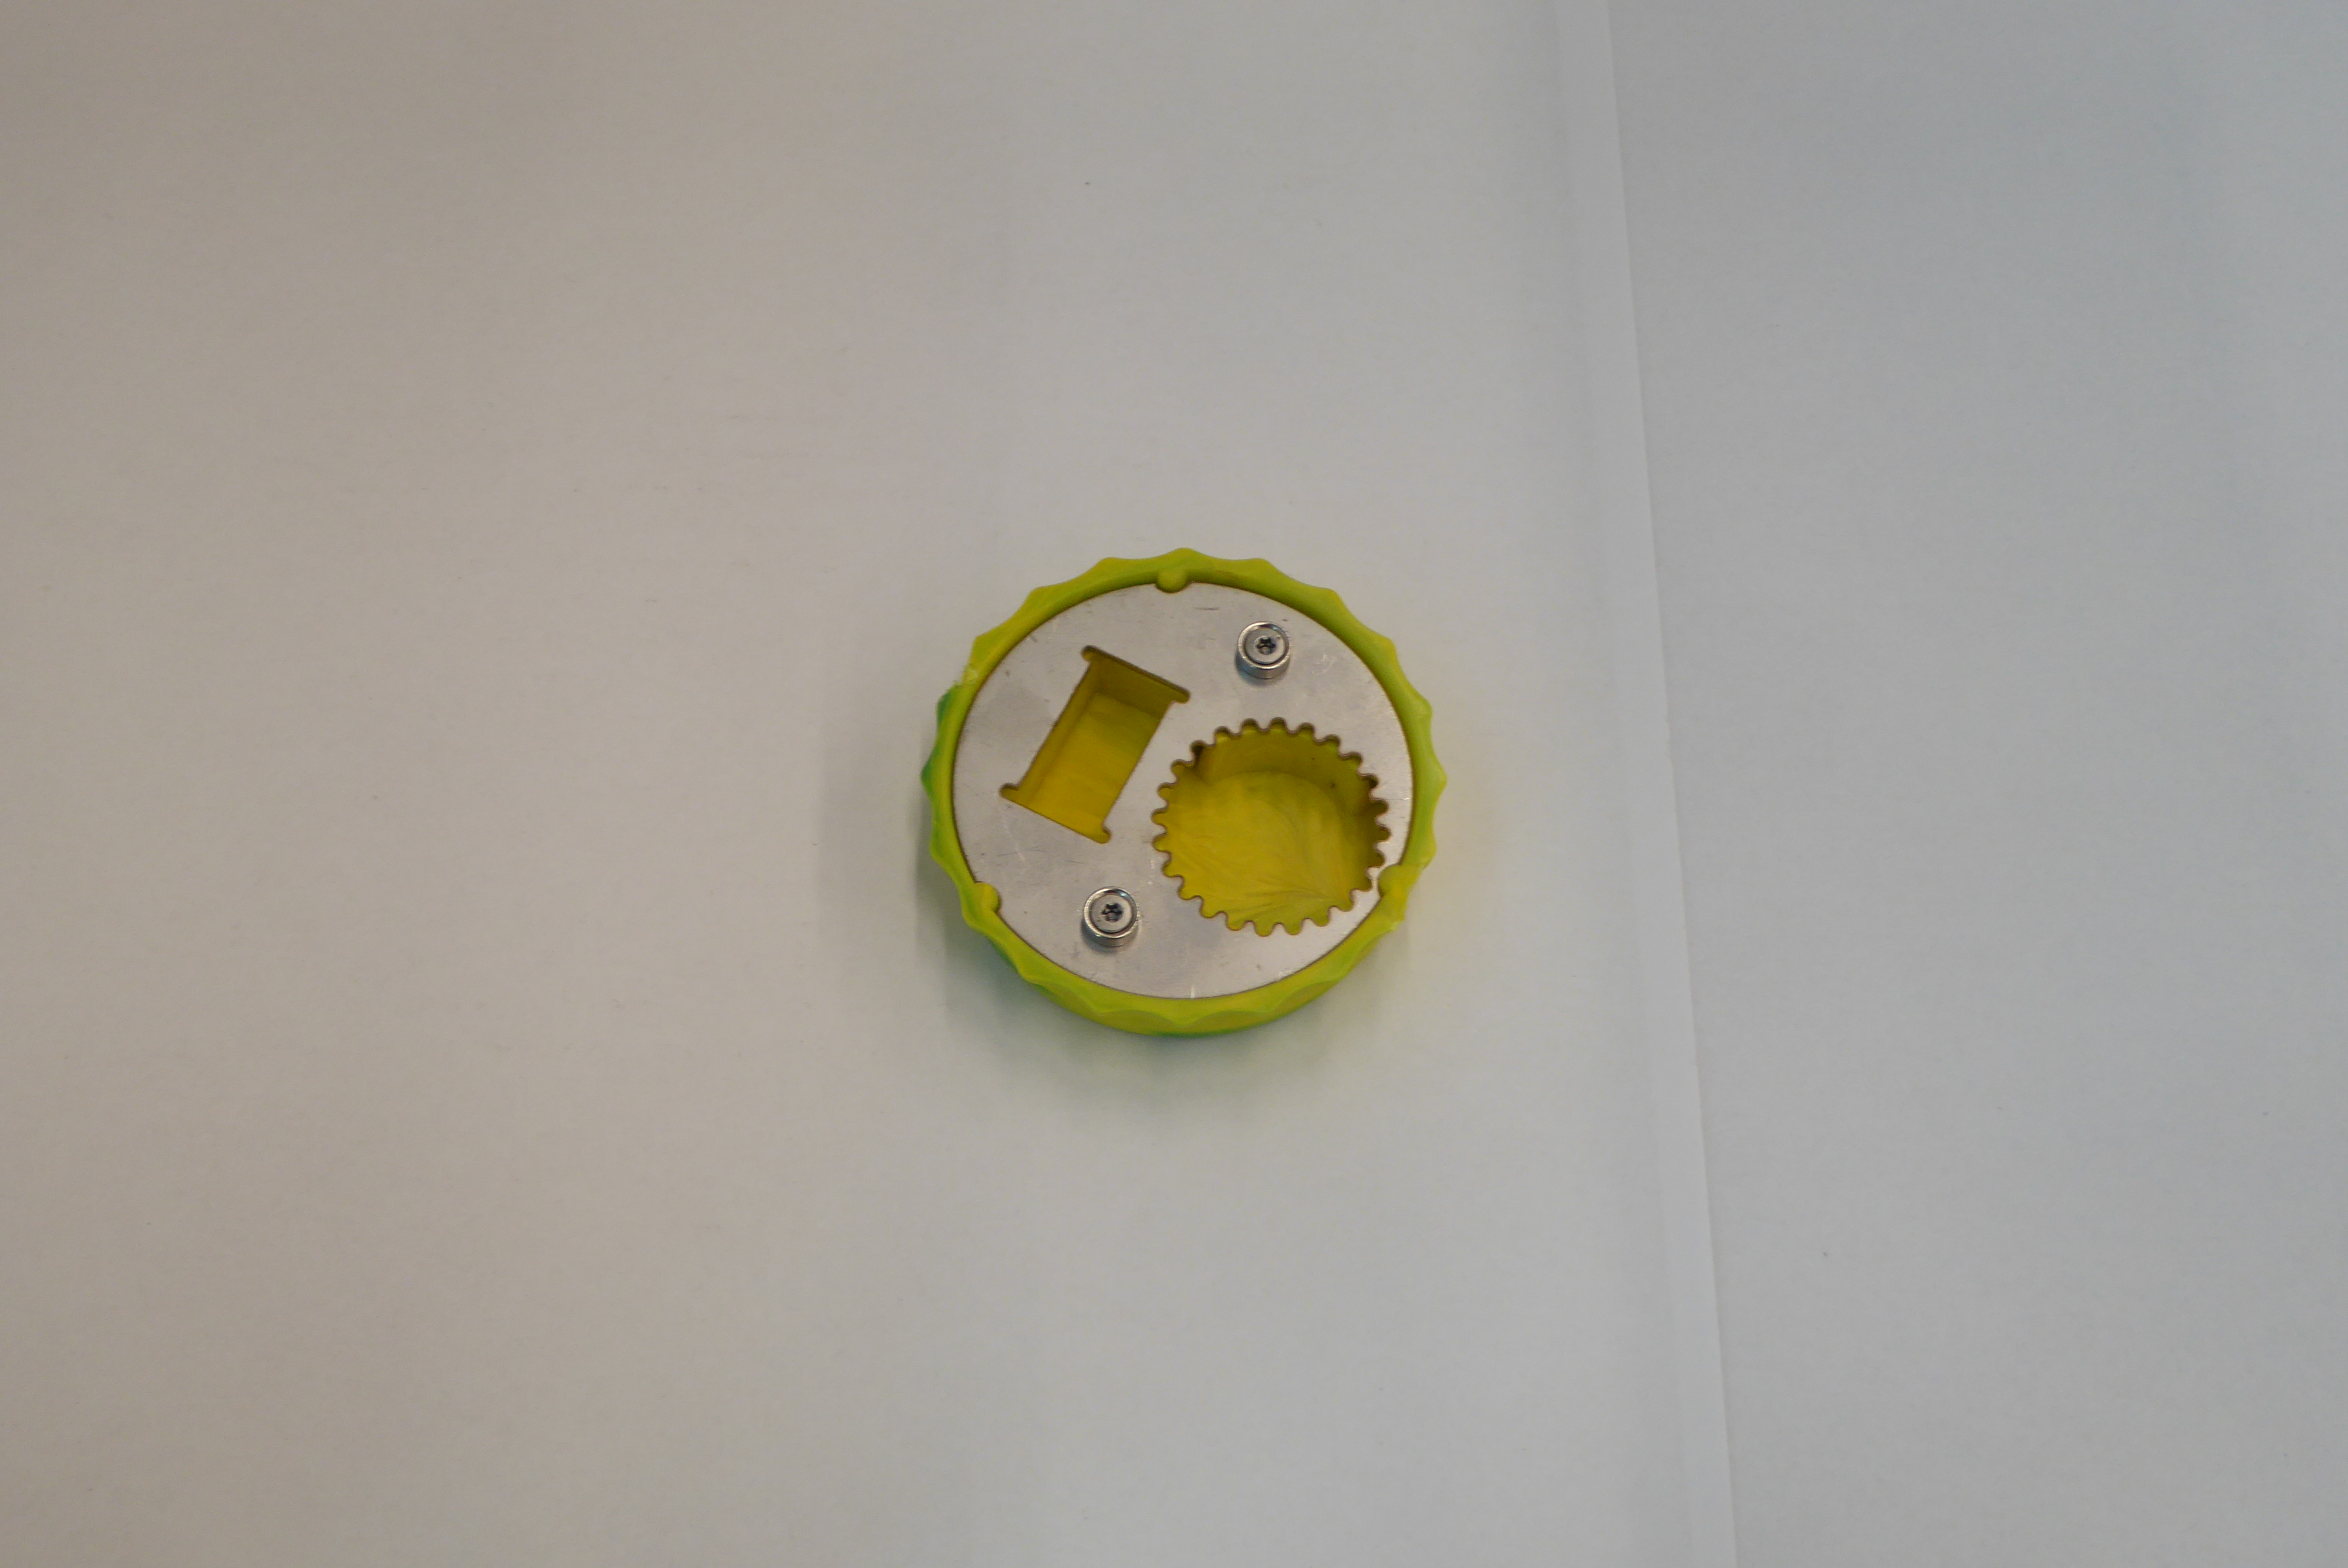
Label: Bottle Opener